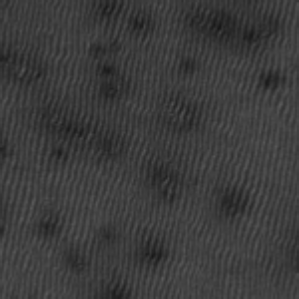
Label: frost